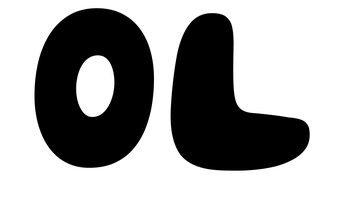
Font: Gluten_Bold